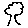
Label: tree